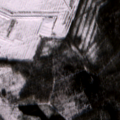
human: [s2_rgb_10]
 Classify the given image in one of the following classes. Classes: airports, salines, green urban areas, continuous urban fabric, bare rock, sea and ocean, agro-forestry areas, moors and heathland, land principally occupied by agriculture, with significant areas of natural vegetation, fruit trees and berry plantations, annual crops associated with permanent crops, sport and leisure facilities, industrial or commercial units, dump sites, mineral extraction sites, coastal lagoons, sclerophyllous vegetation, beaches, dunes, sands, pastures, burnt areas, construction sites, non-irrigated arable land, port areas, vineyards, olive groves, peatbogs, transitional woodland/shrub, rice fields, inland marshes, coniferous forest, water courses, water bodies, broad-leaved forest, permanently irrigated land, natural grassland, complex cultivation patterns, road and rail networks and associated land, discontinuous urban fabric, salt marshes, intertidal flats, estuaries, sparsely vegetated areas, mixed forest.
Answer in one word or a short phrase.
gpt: coniferous forest, mixed forest, transitional woodland/shrub, peatbogs